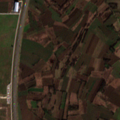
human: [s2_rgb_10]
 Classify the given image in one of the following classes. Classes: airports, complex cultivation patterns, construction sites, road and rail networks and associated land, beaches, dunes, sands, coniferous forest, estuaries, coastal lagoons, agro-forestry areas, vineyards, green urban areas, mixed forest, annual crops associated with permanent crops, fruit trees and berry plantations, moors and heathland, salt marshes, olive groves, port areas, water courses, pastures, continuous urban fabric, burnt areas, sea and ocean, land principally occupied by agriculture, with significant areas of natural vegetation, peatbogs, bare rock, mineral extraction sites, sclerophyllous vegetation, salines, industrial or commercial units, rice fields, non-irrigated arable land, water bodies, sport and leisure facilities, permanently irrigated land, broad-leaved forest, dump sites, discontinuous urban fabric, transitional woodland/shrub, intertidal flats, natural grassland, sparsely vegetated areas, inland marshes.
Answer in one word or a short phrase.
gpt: industrial or commercial units, complex cultivation patterns